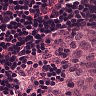
Metastatic tissue present: no